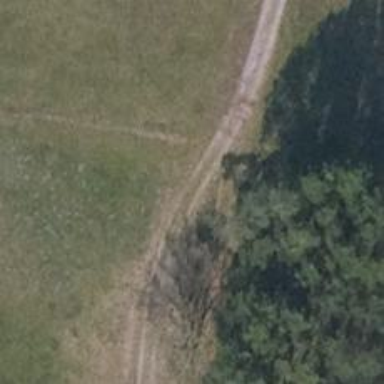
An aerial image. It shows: Dirt driveway serving as service road.